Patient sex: M
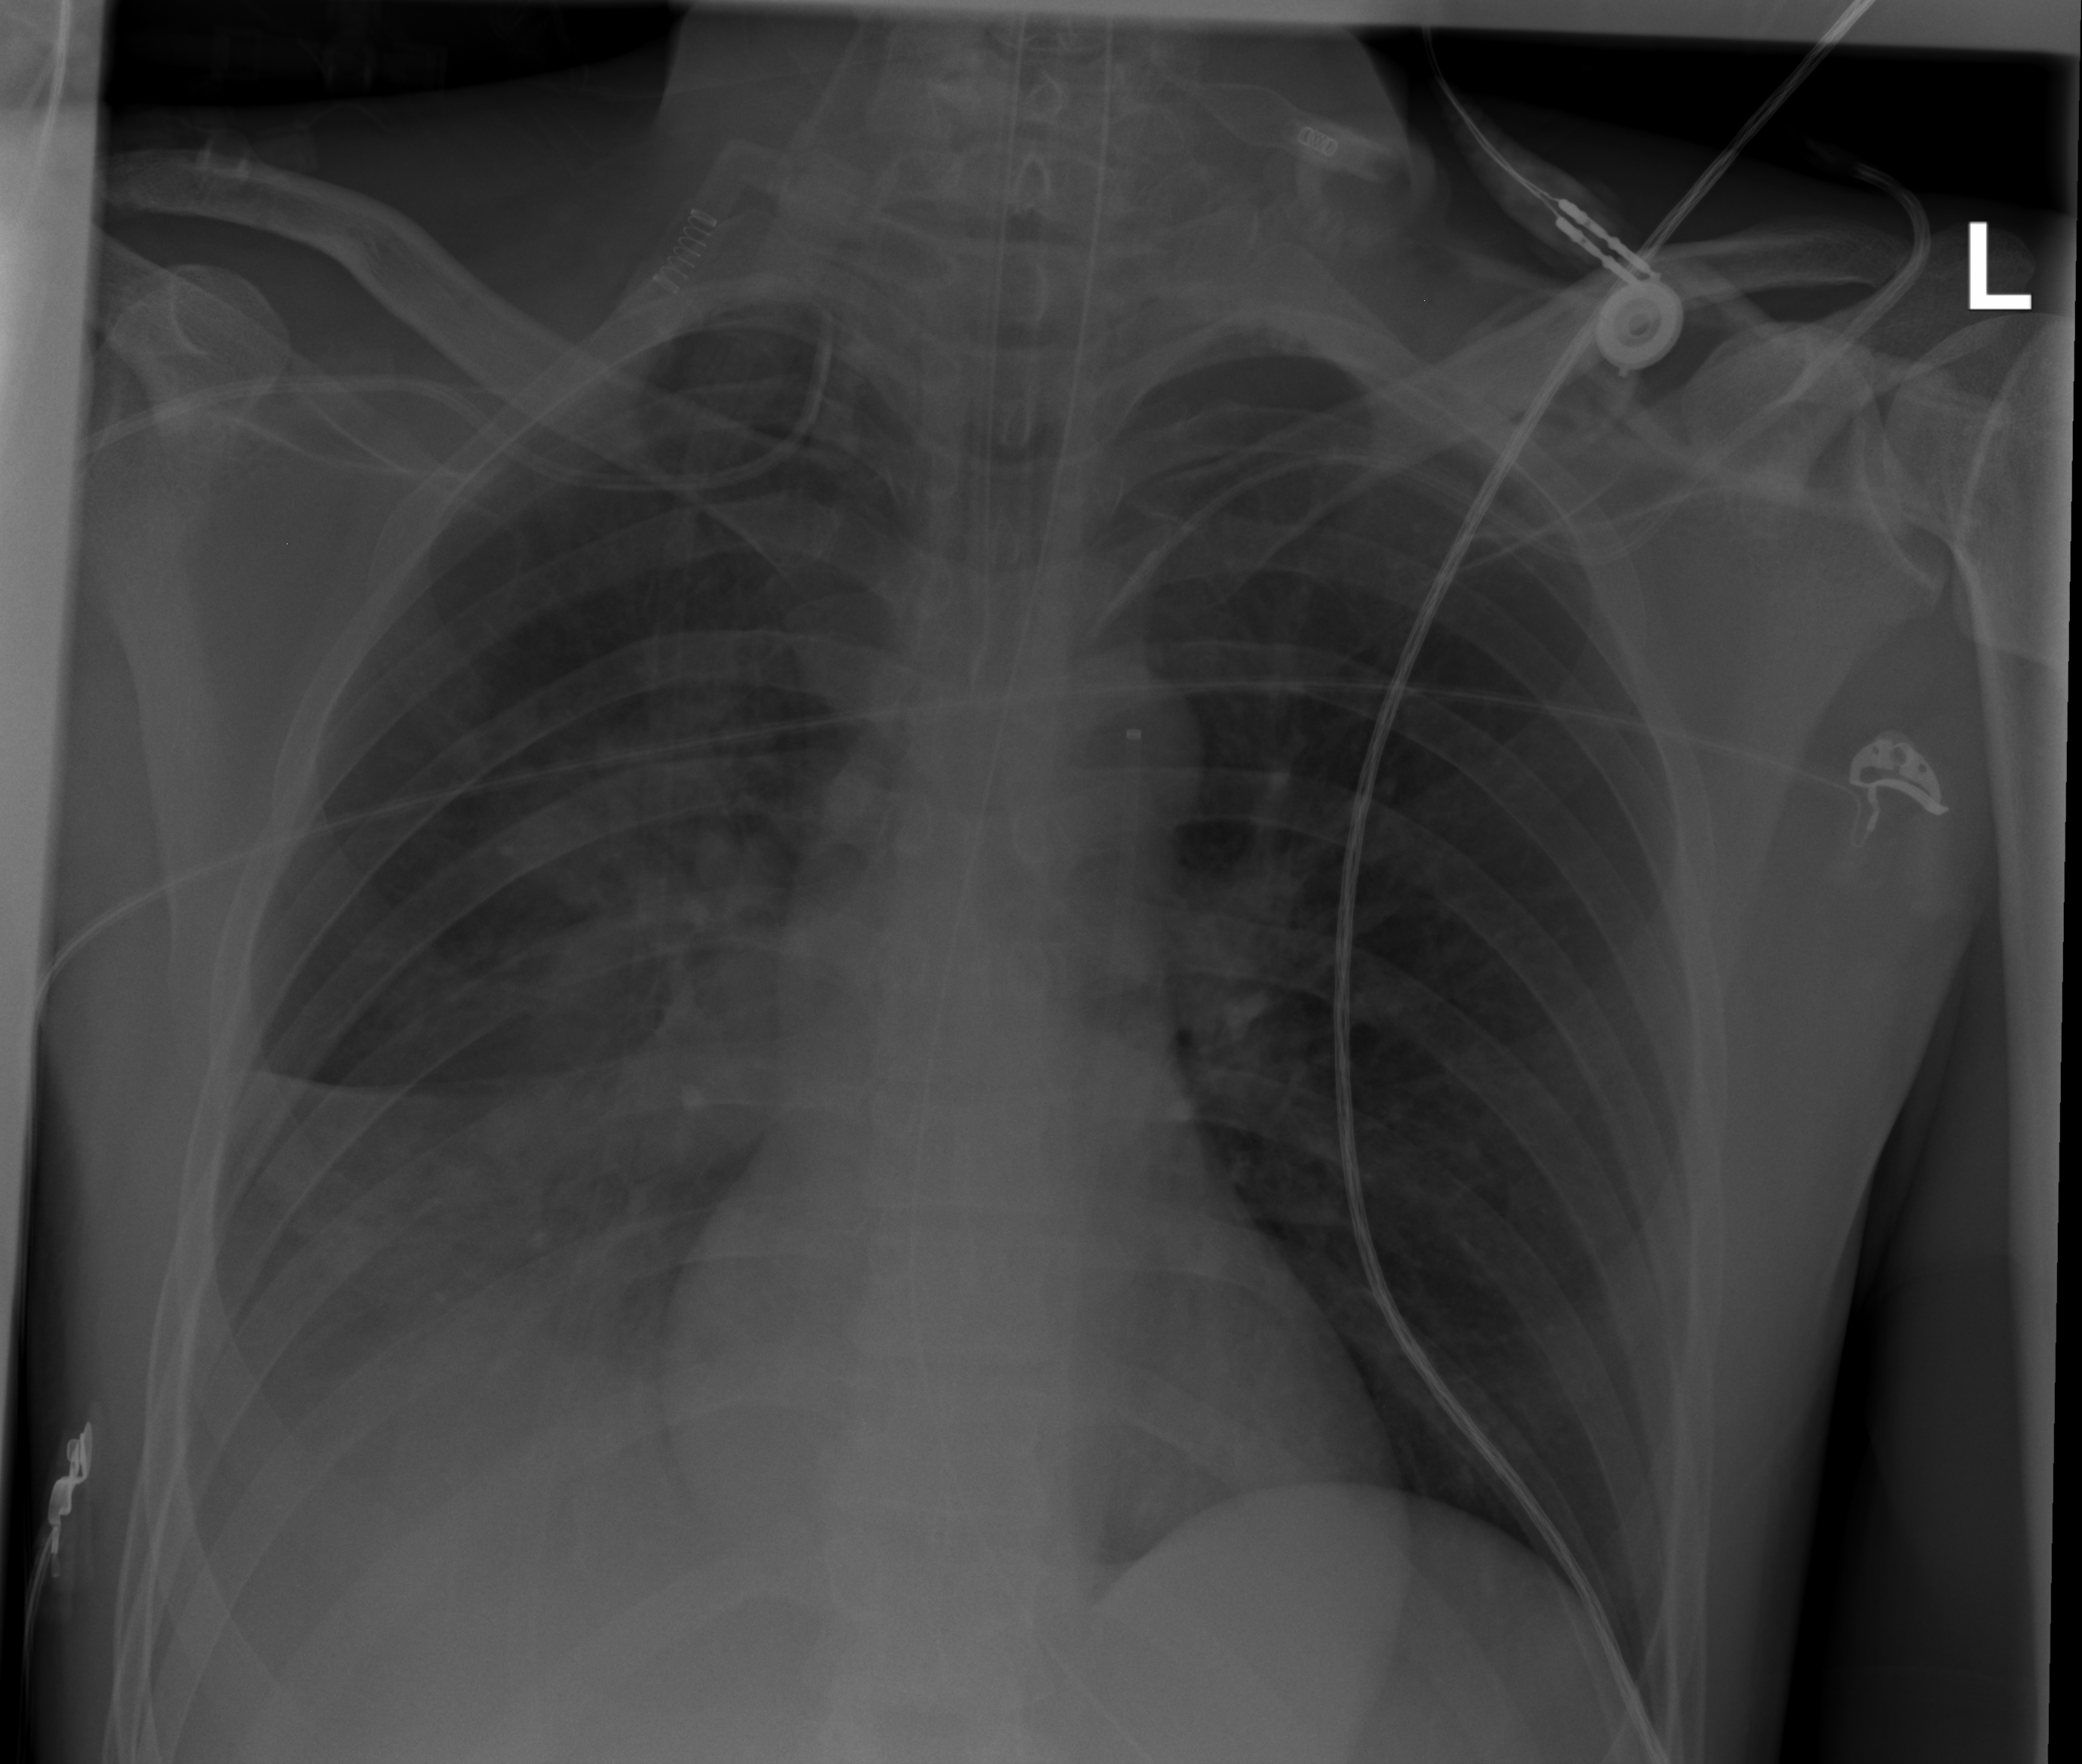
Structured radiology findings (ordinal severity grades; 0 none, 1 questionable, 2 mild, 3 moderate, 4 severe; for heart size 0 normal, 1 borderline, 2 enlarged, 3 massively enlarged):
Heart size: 0
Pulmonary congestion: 0
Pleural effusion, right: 3
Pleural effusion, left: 0
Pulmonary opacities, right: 2
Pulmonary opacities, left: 0
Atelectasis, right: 2
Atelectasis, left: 0